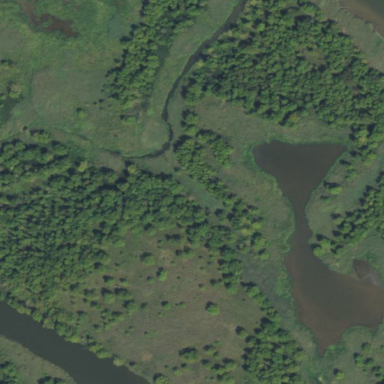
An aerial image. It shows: Beautiful wet meadow natural wetland.